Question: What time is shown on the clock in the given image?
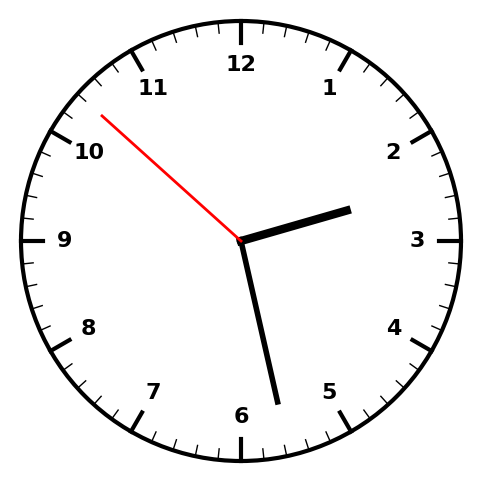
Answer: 02:27:52